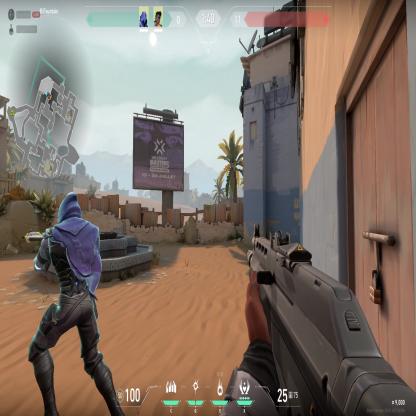
Label: teammate